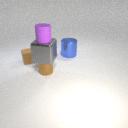
large gray metal cube below small purple rubber cylinder